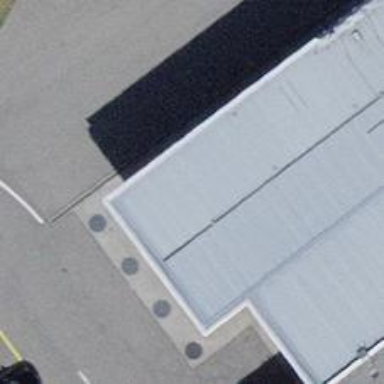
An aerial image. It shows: Fuel station.